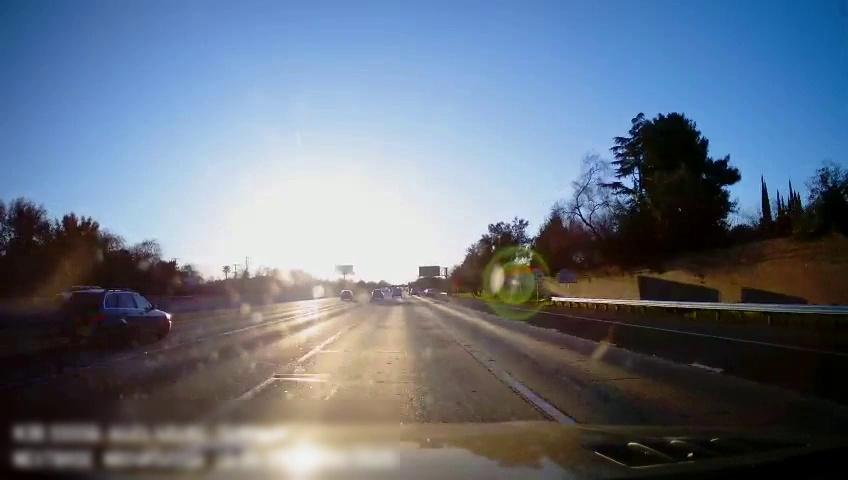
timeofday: Day
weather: Sunny
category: Drivable Space
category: Vehicles | Truck
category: Vehicles | SUV
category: Vehicles | SUV
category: Vehicles | SUV
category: Vehicles | SUV
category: Vehicles | SUV
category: Lanes | Alternate Lane
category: Lanes | Current Lane
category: Lanes | Current Lane
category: Lanes | Alternate Lane
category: Lanes | Alternate Lane
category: Traffic | Signs
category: Traffic | Signs
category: Traffic | Signs